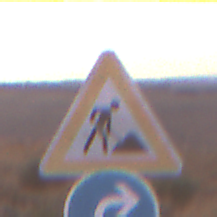
Verkehrszeichen: Arbeitsstelle
Zusatzzeichen unten: VorgeschriebeneFahrtrichtungRechts
Umgebung: Outdoor, Nature
Tageszeit: SunriseSunset
Wetter: PartlyCloudy
Licht: Natural
Jahreszeit: NotSpecified
Kontrast: LowContrast